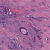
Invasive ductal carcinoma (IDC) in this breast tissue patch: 1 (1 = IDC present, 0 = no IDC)